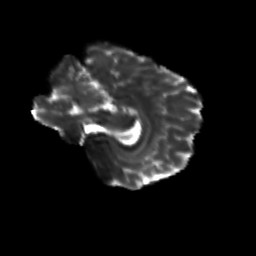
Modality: T2w
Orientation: sagittal
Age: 31
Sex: female
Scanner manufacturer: siemens
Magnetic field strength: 3 T
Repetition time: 3.5 s
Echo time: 0.125 s